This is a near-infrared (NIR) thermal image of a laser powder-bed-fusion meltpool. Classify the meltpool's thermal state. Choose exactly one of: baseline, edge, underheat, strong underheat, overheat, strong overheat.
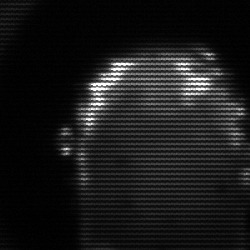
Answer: baseline